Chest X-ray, PA view. Patient: 64 years old, sex F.
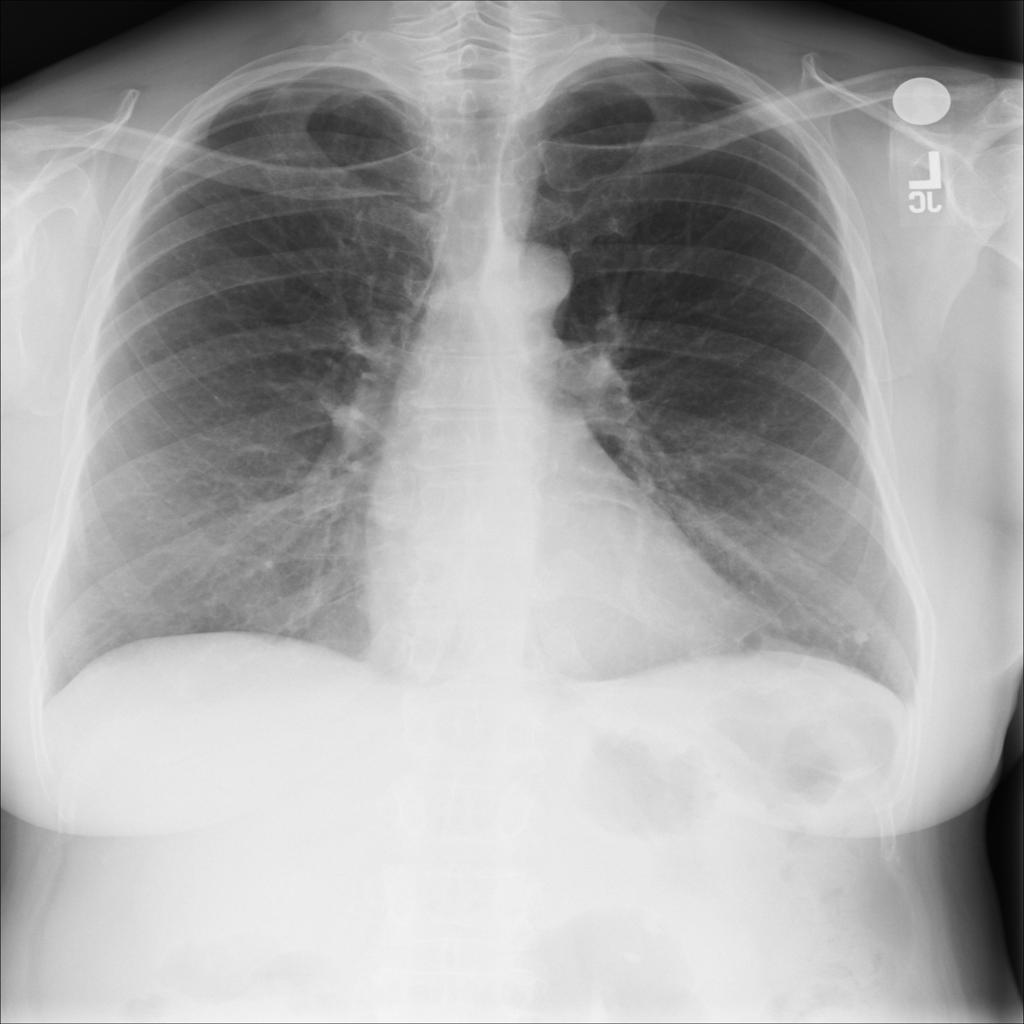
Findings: Emphysema